Aerial crown-view tile of a tropical tree (Barro Colorado Island, Panama), acquired 20250818:
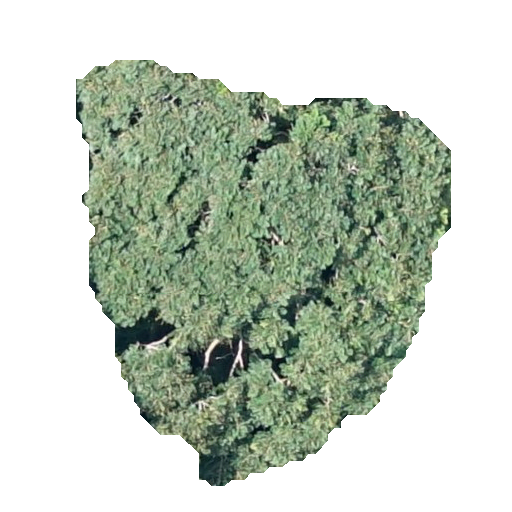
Species: Jacaranda copaia
GBIF accepted scientific name: Jacaranda copaia
Crown area: 163.32 m²